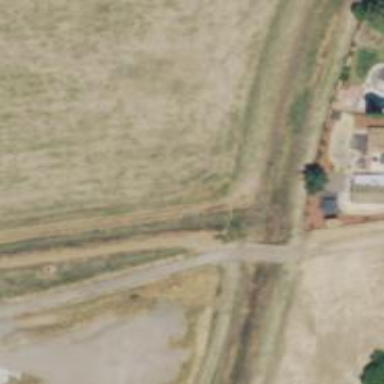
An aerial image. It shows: Track road on bridge.